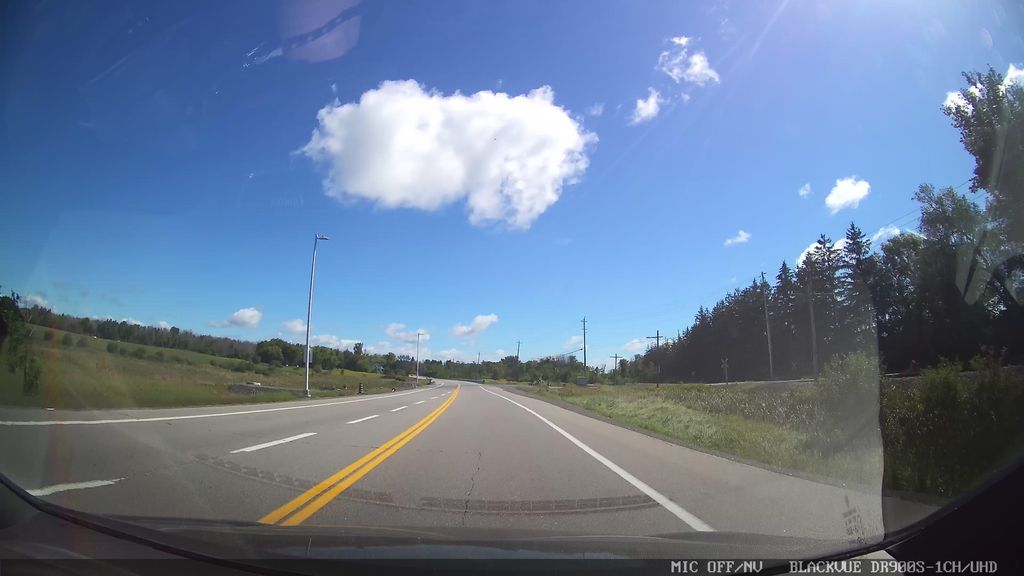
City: ottawa-gatineau